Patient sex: F
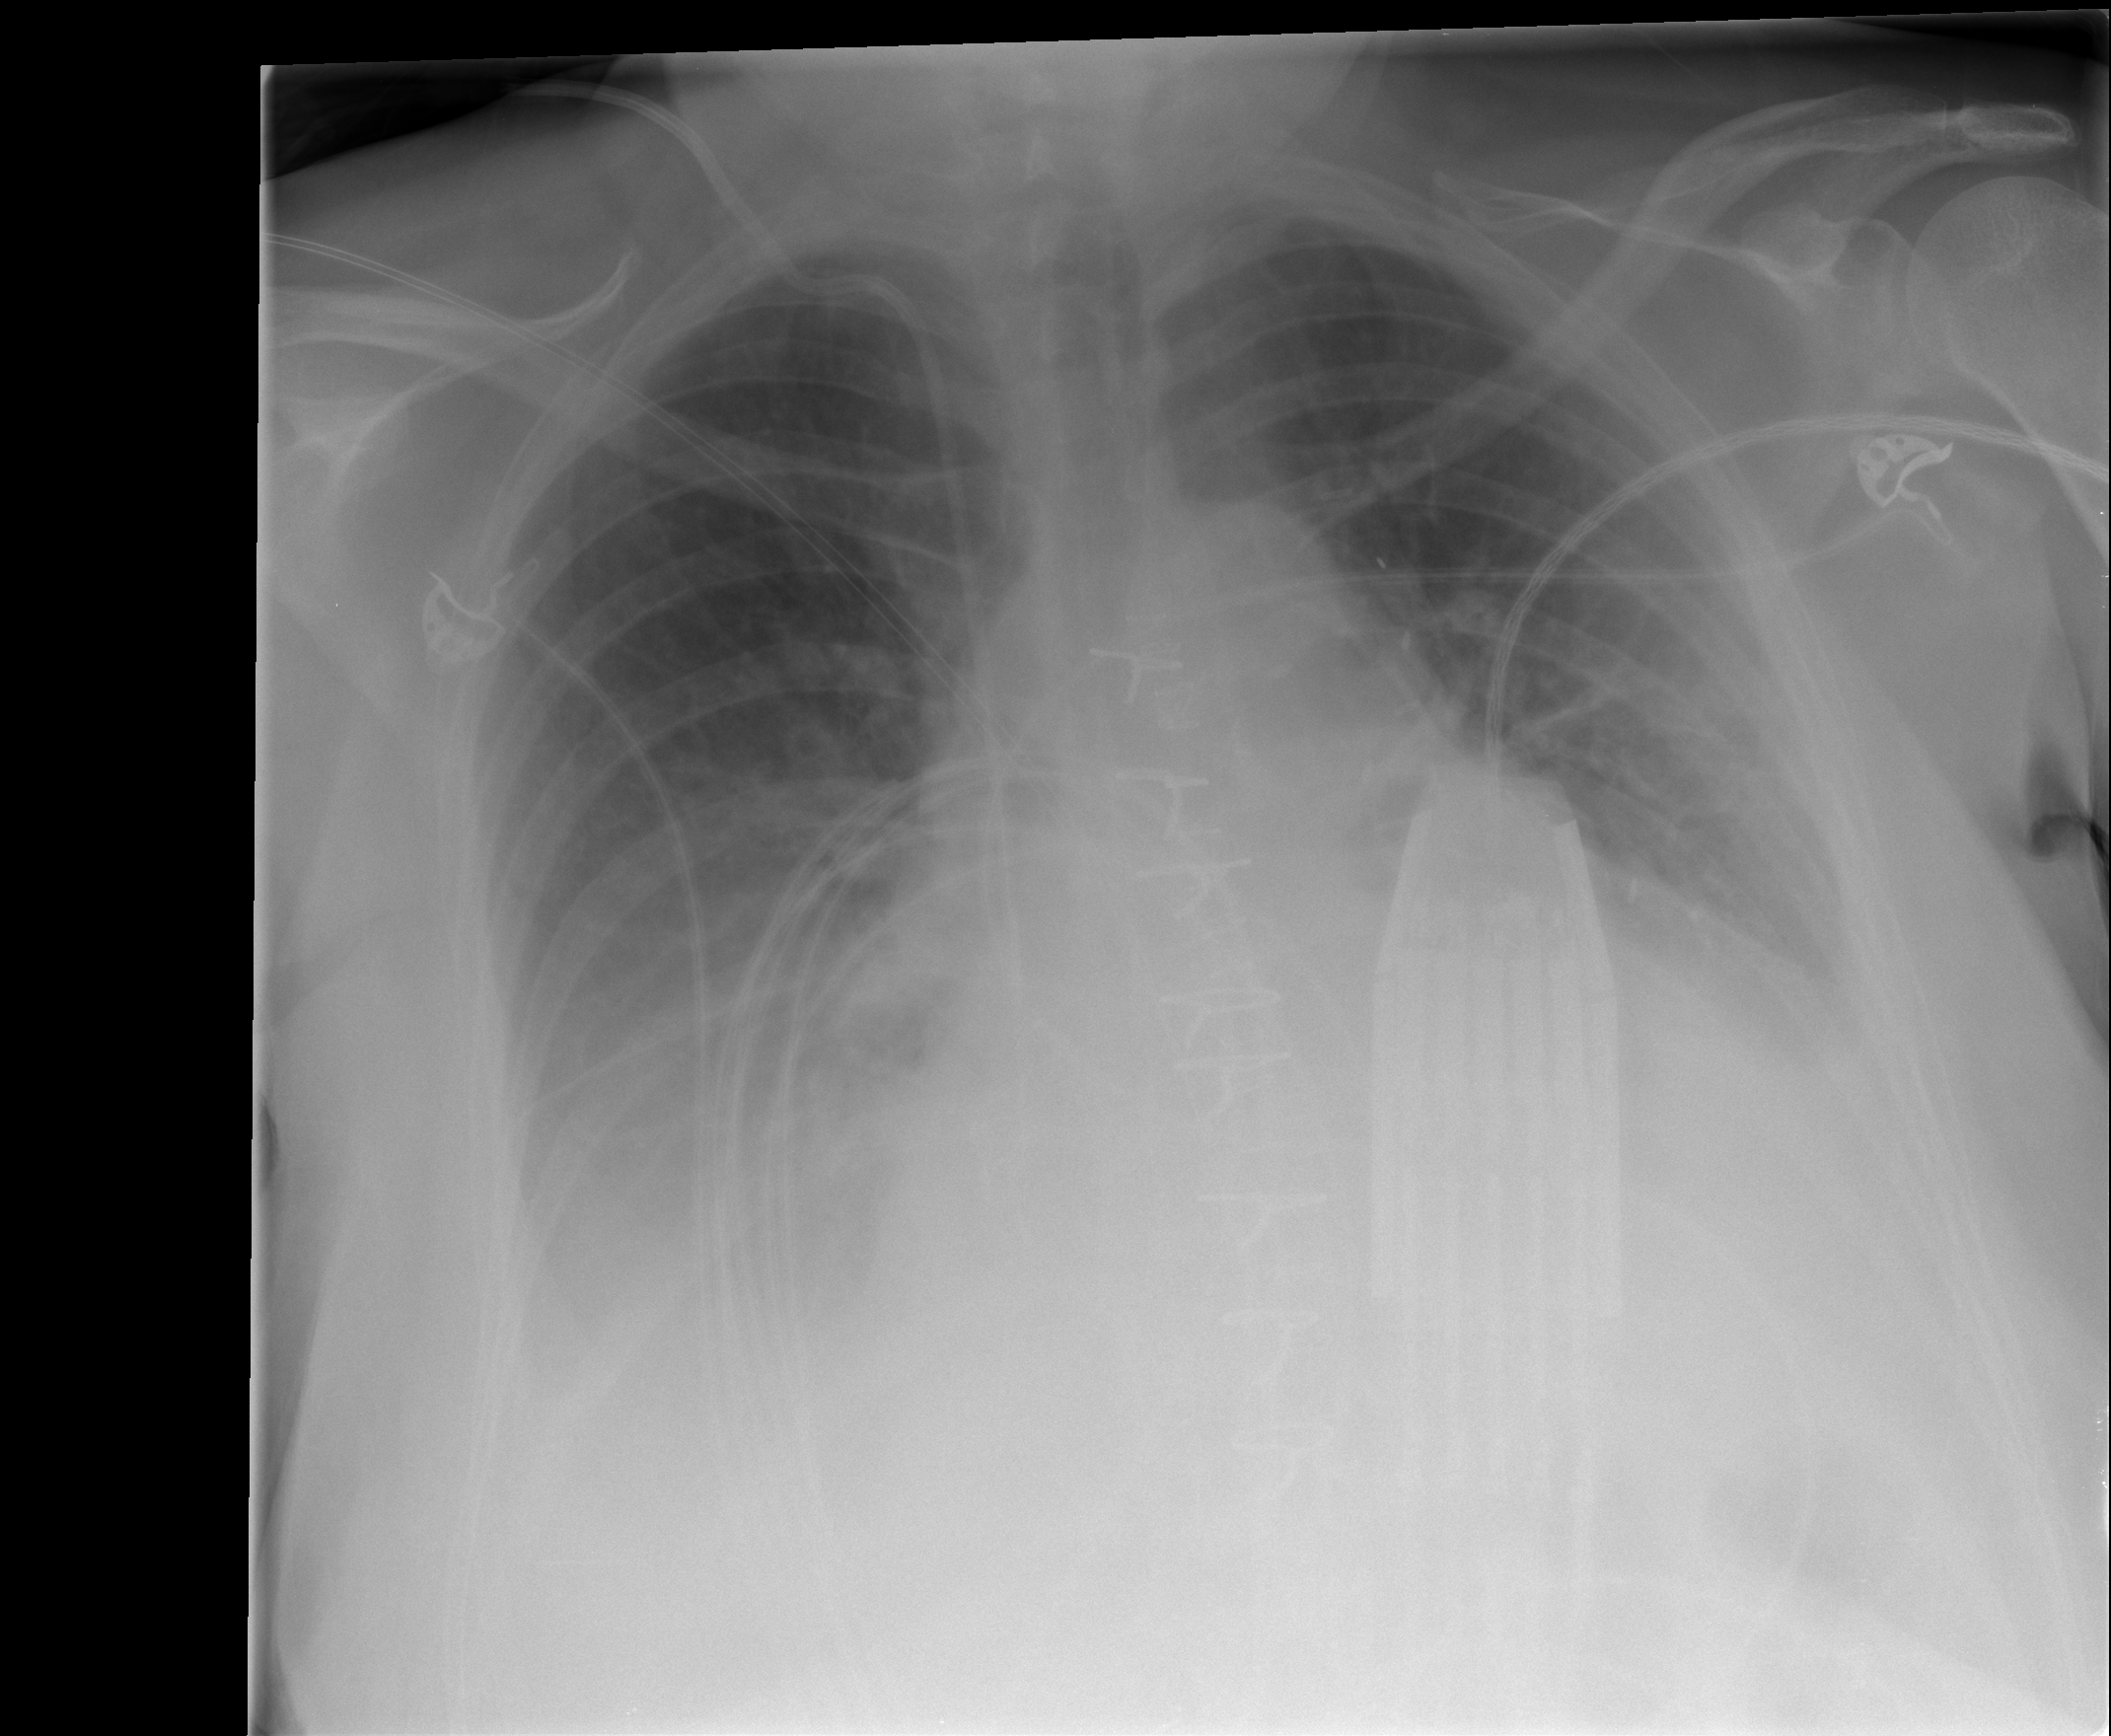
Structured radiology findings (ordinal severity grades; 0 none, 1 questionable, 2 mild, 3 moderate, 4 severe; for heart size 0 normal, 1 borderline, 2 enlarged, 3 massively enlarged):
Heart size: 2
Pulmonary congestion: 2
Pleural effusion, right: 3
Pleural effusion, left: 3
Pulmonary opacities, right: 0
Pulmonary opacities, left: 0
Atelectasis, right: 2
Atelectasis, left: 2